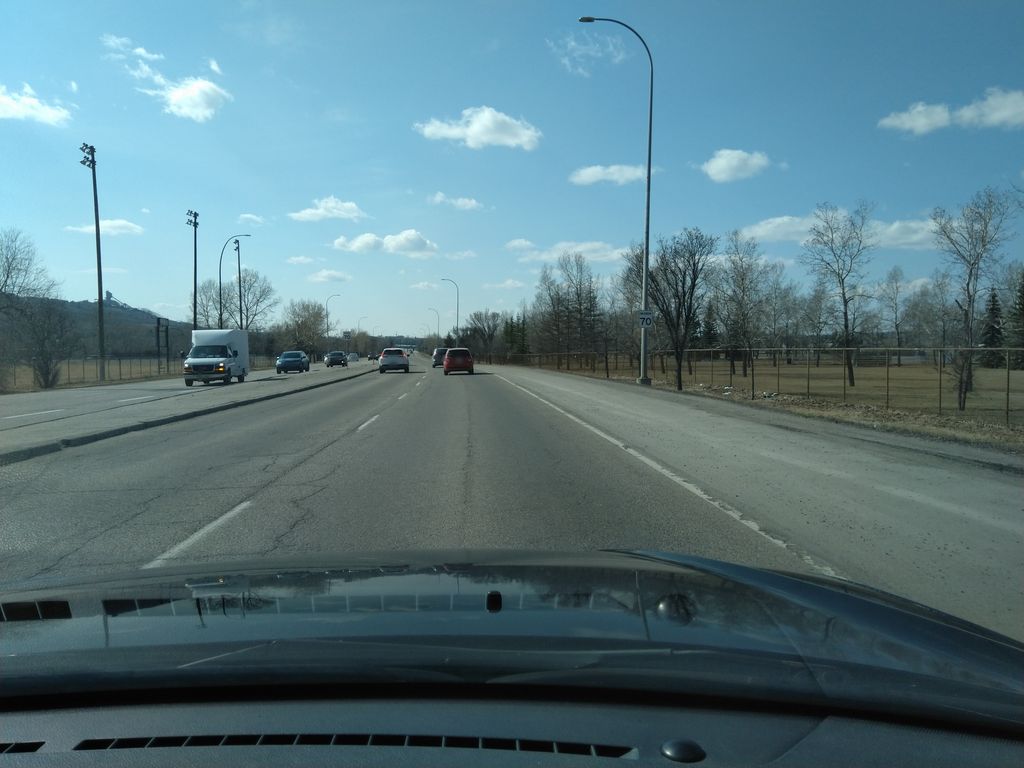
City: calgary